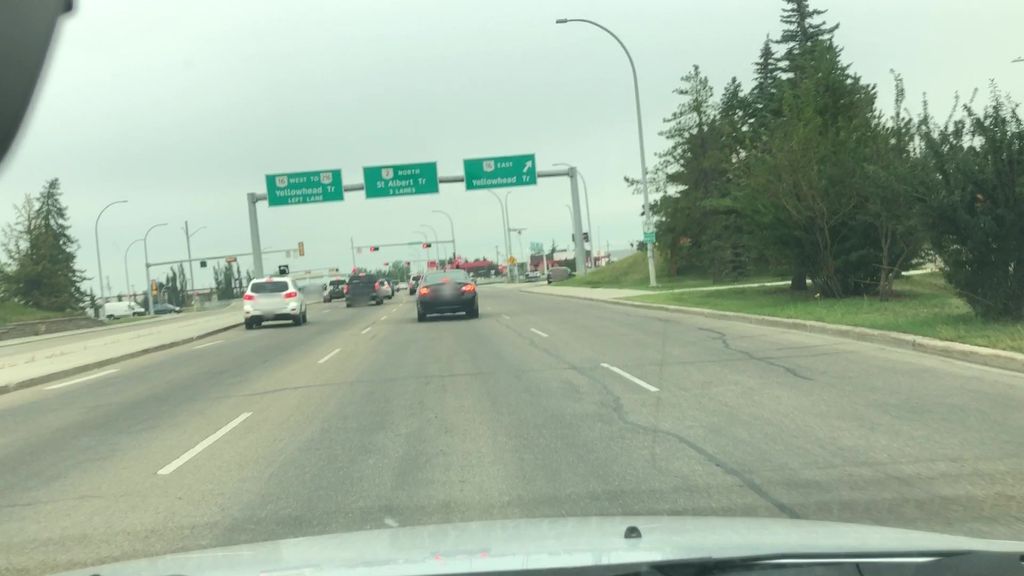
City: edmonton